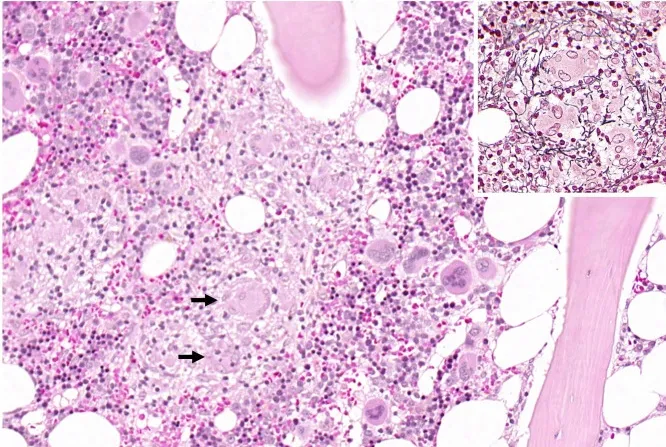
Overview of haematopoietic bone marrow with a central granuloma. The arrows mark multinucleated giant cells. The inset shows a granuloma with the typical radially arranged fibres in the reticulin fibre stain.
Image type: pathology (h&e)